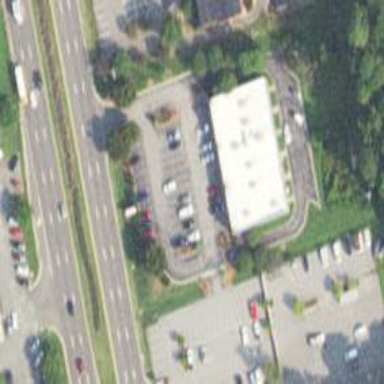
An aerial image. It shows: Parking area with surface.